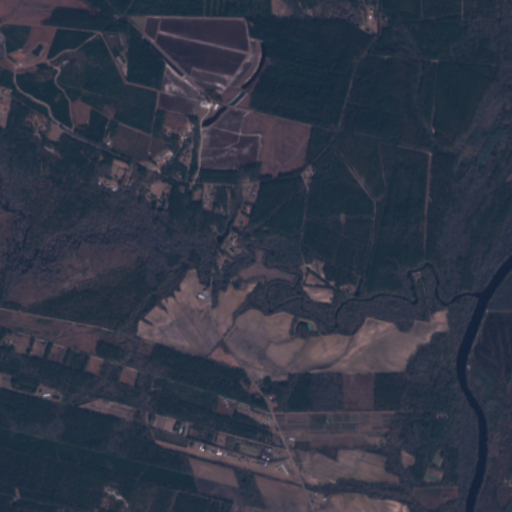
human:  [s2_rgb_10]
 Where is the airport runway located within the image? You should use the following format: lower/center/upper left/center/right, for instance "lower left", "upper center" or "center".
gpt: The airport runway is located in the lower left of the image.
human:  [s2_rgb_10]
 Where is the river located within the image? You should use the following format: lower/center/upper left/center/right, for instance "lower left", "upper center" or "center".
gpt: The river is located in the lower right of the image.
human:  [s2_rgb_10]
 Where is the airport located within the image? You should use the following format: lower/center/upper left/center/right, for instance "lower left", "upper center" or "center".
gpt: There is no airport in the image.